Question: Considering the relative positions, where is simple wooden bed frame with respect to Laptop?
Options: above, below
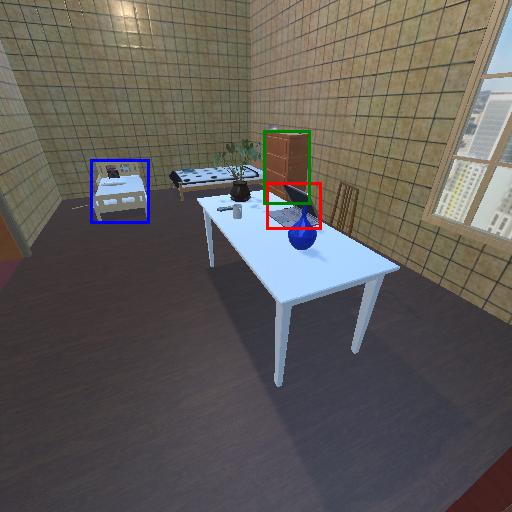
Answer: above